Chest X-ray:
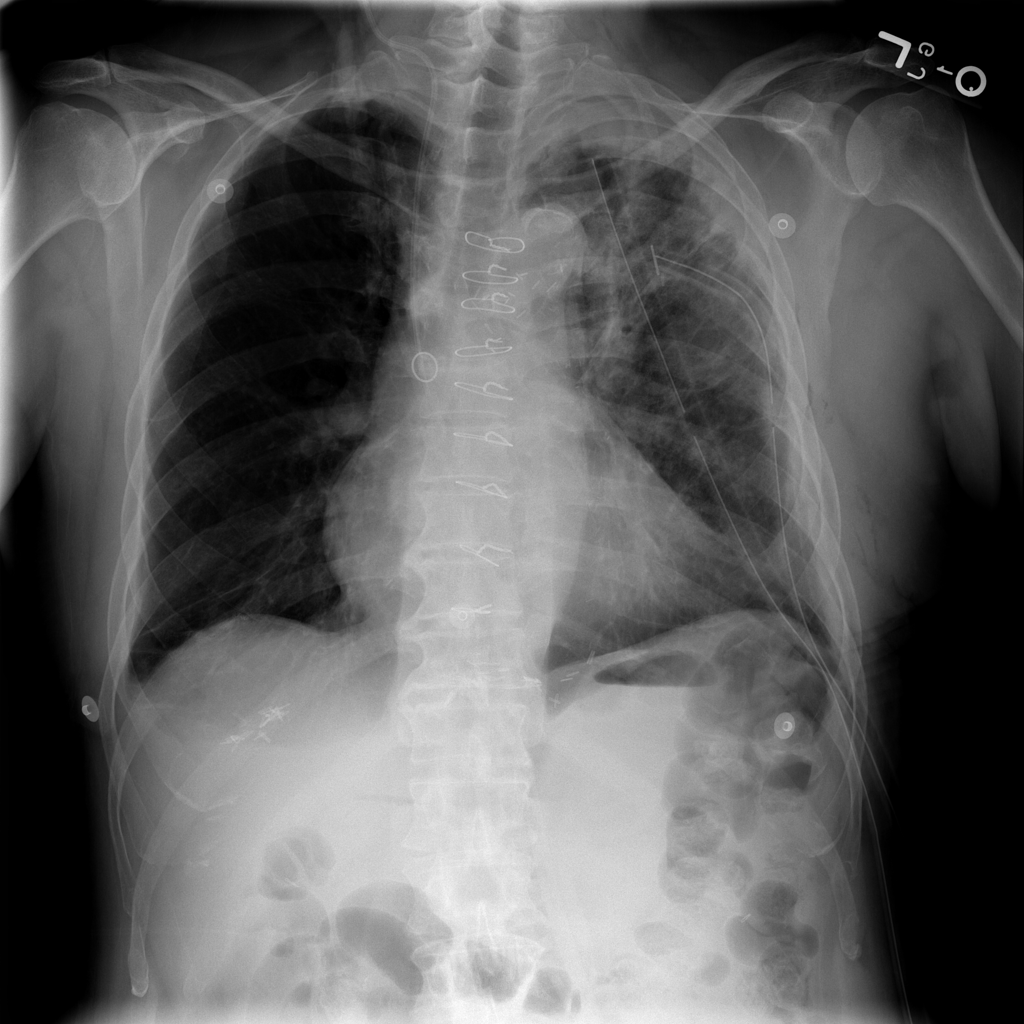
Findings: Consolidation, Pleural Thickening, Effusion
No abnormal finding: no